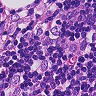
Metastatic tissue present: yes